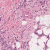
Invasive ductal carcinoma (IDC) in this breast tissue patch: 1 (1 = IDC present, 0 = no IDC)